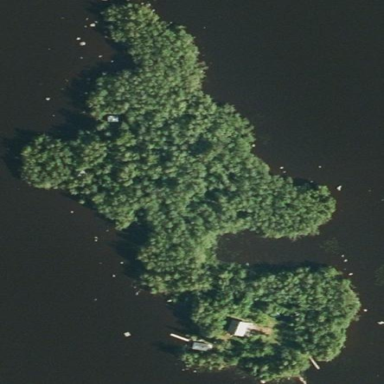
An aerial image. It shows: Islet covered with woodland.